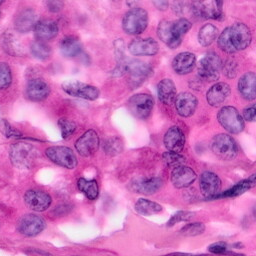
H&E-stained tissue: Pancreatic